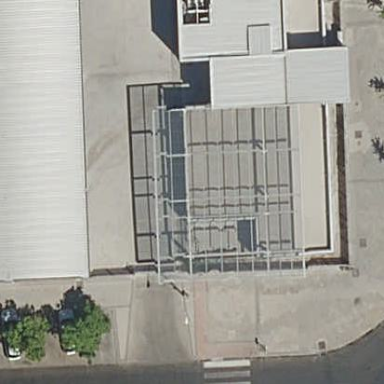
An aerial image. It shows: Ambulance station building.